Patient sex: F
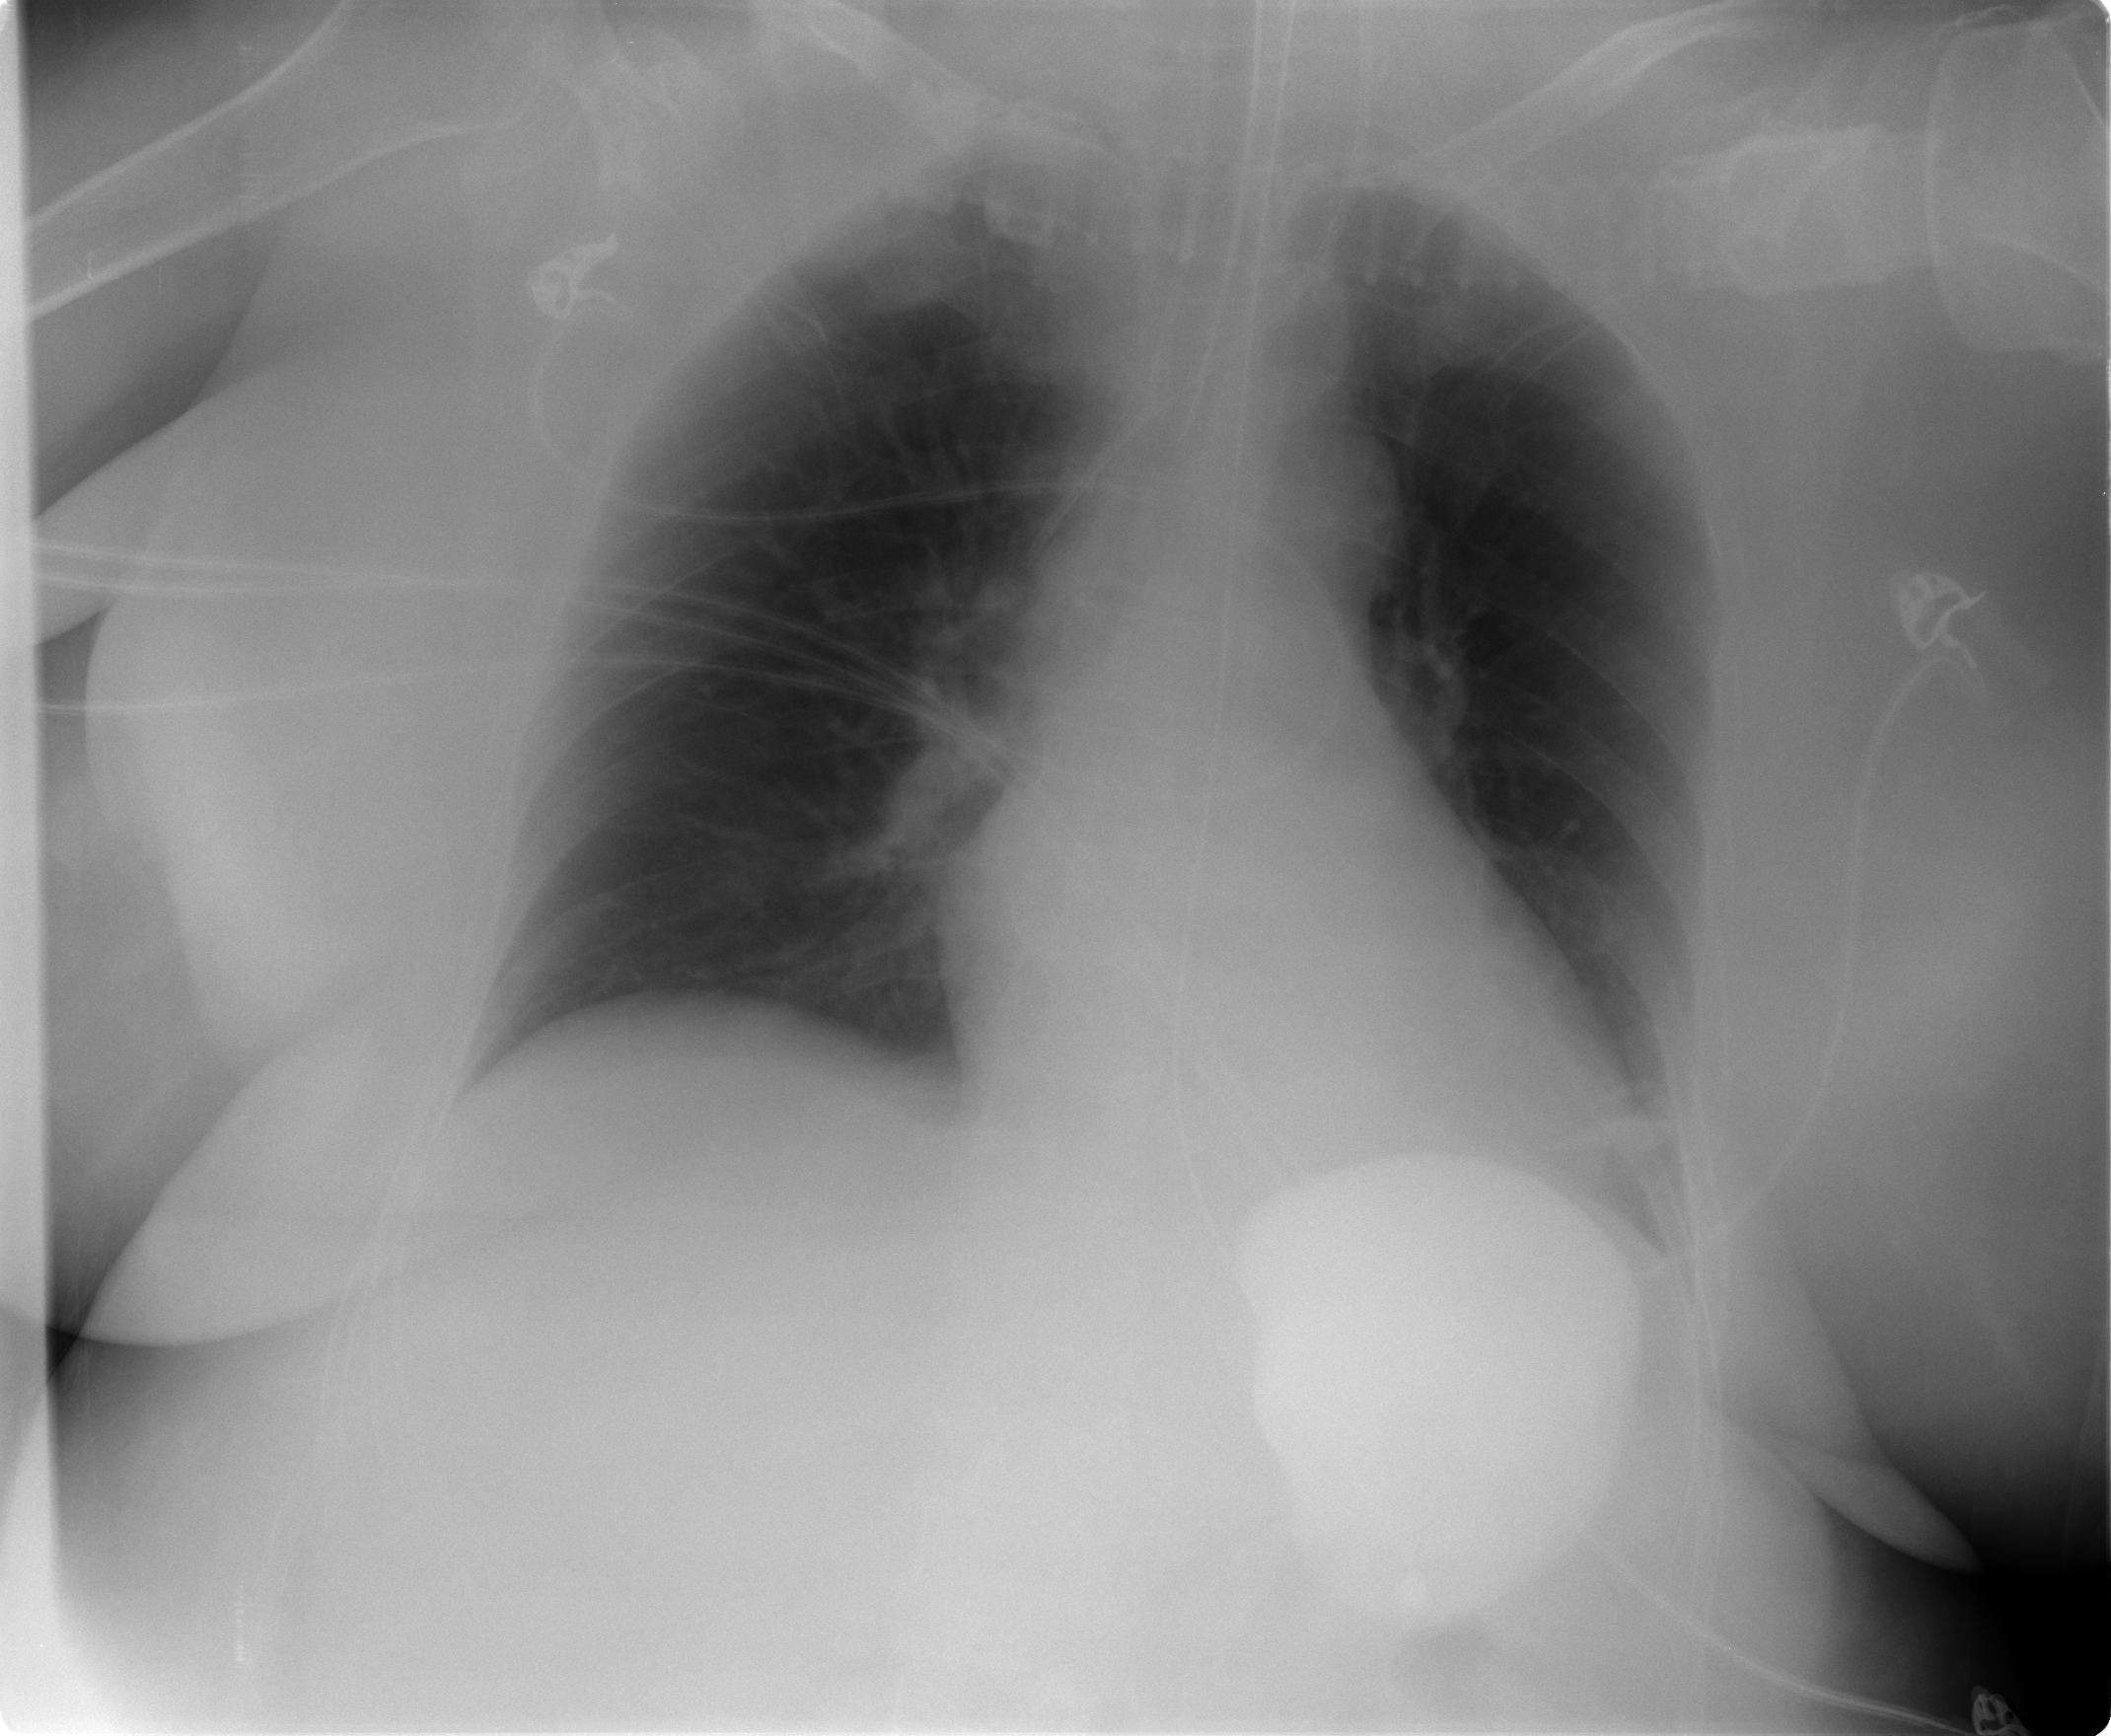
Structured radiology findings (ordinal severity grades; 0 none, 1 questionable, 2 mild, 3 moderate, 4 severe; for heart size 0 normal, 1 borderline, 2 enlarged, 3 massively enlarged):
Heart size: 0
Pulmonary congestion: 0
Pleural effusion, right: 0
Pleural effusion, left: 0
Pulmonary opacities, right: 0
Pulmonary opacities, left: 0
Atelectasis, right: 0
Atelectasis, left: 2